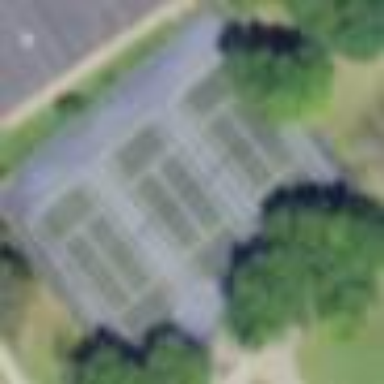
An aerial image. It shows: Tennis court on pitch designated for leisure land.